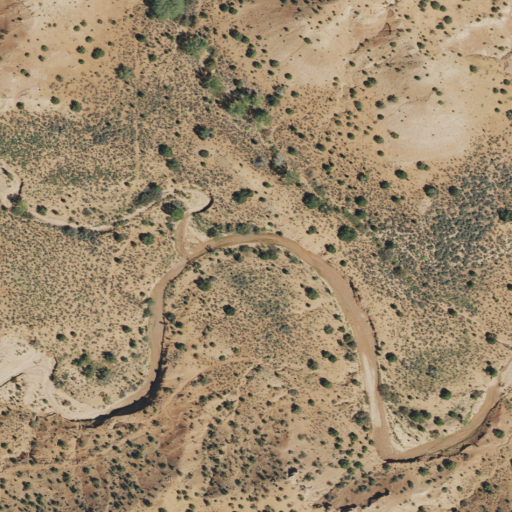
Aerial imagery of valley in Utah named South Coleman Canyon containing only shrub